Field crop: maize
Growth stage: 2
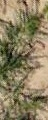
Species: salsola